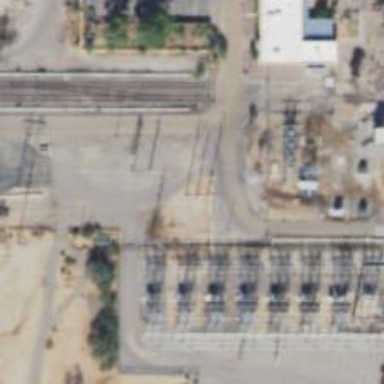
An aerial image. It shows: Power tower.